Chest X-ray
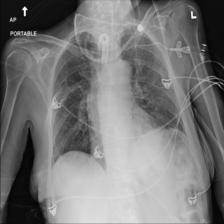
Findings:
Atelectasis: negative
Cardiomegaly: negative
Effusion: negative
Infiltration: negative
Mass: negative
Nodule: negative
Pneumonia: negative
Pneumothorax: negative
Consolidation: negative
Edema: negative
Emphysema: negative
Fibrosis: negative
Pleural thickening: negative
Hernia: negative